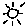
Label: sun